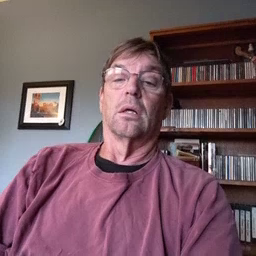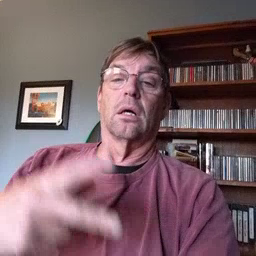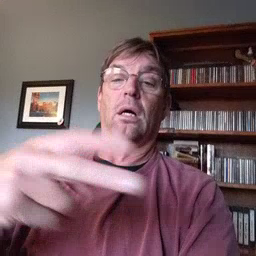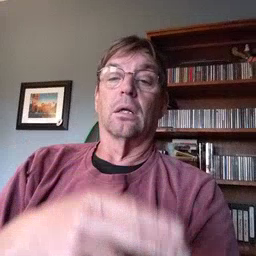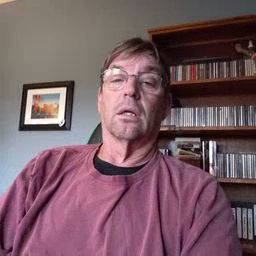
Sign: cut